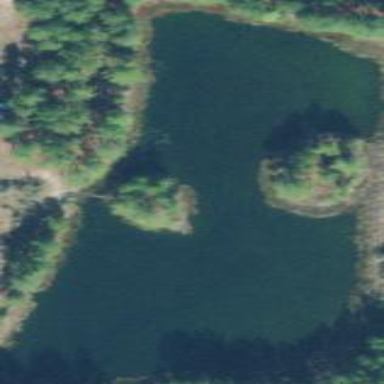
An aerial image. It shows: Peaceful pond surrounded by nature.